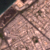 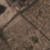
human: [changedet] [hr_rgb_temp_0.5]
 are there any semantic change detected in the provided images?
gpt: A big artificial island made of dredged sand and rock was created in the sea.